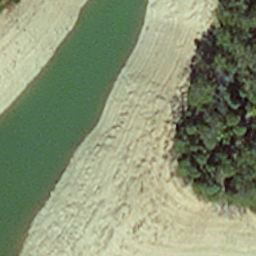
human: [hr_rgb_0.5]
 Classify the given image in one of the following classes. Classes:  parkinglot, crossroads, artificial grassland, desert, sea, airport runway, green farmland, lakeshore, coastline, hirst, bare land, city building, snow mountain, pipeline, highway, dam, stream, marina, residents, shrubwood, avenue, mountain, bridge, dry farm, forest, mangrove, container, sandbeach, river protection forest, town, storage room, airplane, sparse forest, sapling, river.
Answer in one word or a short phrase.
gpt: hirst